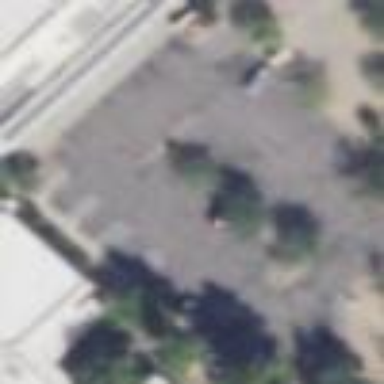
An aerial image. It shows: Parking area with surface.